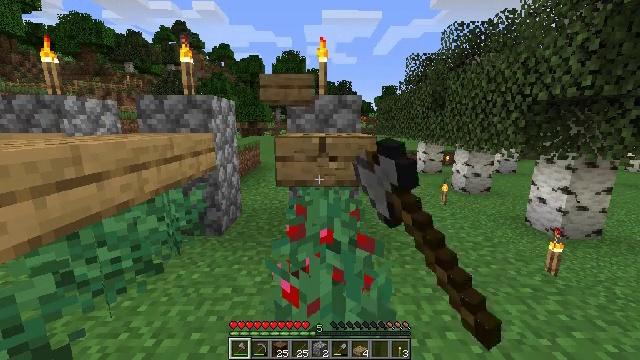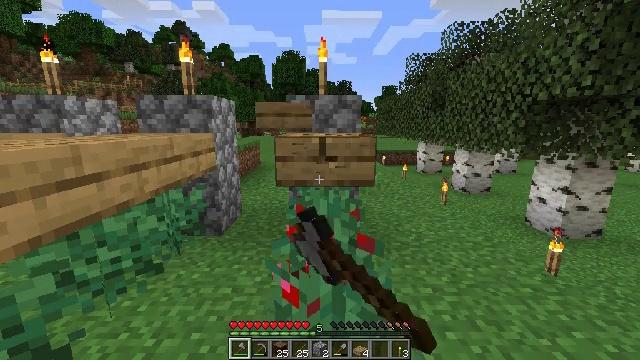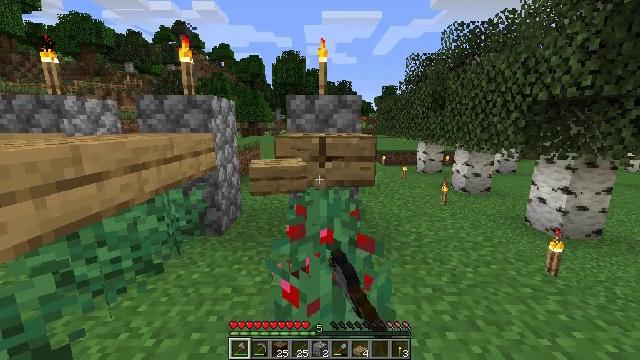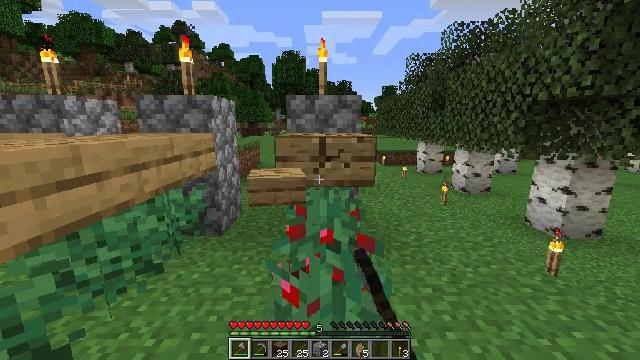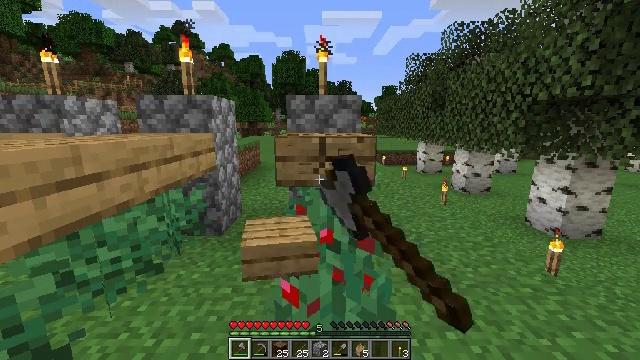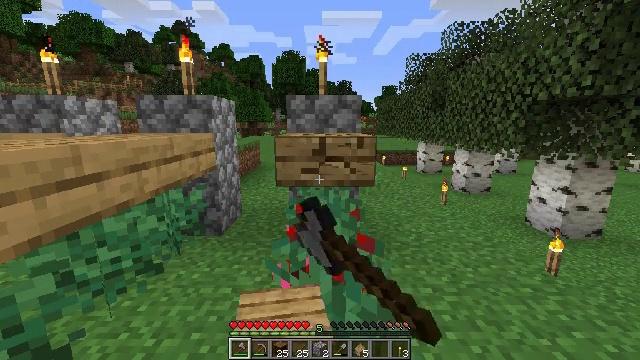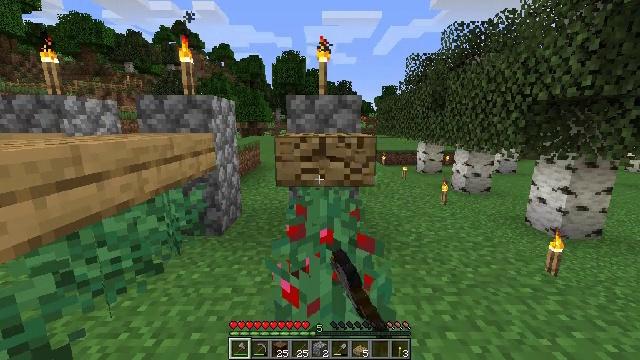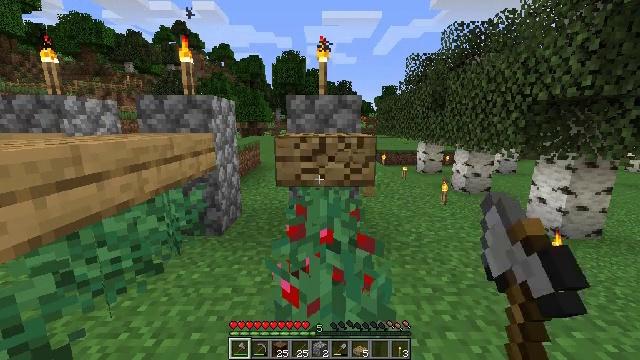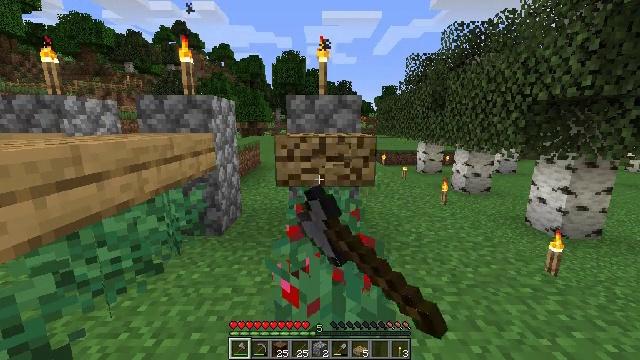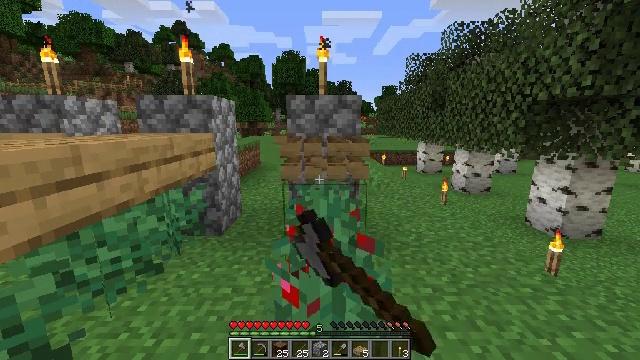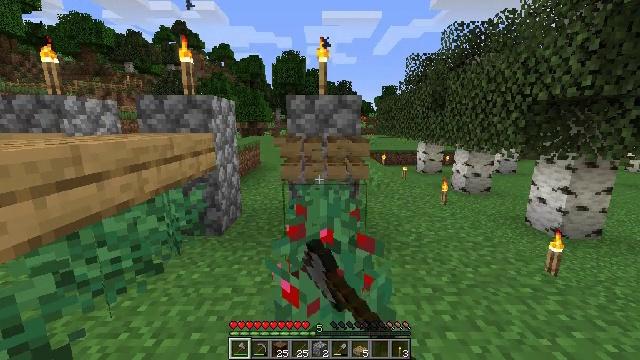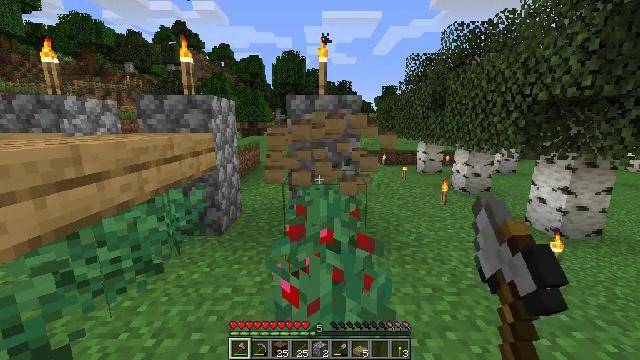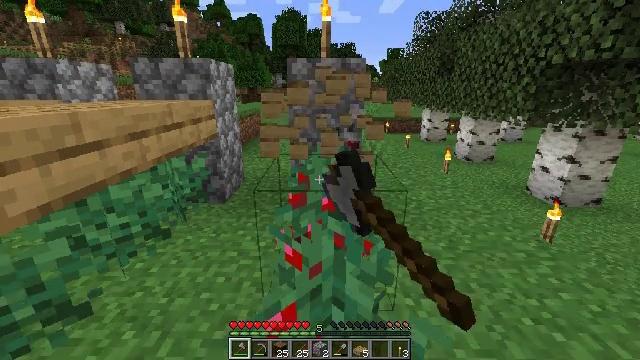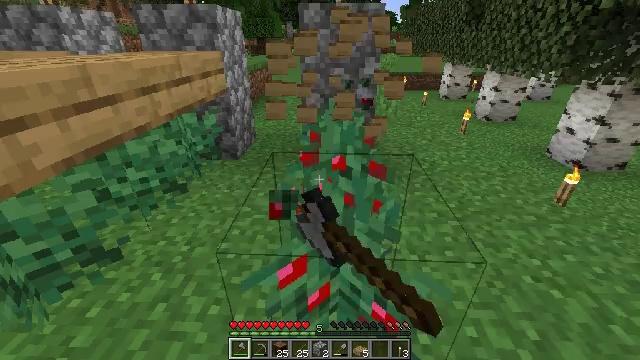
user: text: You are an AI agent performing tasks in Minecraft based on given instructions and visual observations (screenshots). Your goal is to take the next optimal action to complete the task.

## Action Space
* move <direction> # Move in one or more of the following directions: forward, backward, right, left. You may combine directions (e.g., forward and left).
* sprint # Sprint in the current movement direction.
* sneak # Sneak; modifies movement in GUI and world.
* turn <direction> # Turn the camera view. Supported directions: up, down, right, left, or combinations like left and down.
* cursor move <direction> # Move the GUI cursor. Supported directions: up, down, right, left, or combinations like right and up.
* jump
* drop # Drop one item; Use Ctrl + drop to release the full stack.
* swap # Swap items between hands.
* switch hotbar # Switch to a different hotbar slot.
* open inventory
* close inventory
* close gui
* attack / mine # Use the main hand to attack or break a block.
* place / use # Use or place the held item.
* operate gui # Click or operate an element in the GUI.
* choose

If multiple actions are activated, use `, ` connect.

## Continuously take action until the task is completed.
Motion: motion action
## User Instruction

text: Remove the oak slab to gather resources.
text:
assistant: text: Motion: attack / mine
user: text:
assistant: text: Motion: attack / mine
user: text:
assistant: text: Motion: attack / mine
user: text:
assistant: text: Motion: attack / mine
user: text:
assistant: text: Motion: attack / mine
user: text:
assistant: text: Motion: attack / mine
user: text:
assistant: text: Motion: attack / mine
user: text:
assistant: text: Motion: attack / mine
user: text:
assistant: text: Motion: attack / mine
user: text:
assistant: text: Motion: attack / mine
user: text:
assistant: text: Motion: attack / mine
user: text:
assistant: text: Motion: turn down, attack / mine
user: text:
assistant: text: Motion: turn left and down, attack / mine
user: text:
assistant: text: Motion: turn left, attack / mine